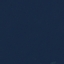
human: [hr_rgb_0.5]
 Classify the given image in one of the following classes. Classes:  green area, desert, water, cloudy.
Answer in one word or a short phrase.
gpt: water